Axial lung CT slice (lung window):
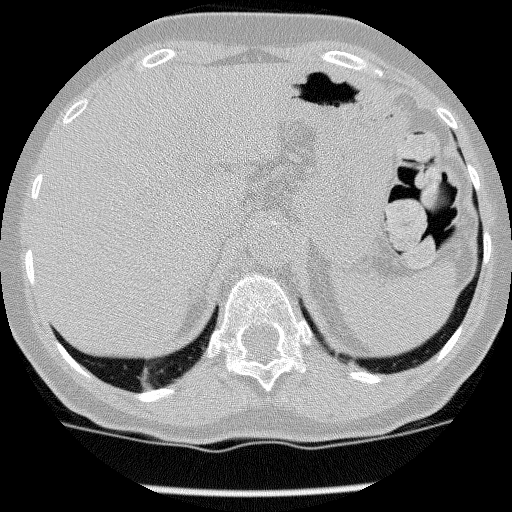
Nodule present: no